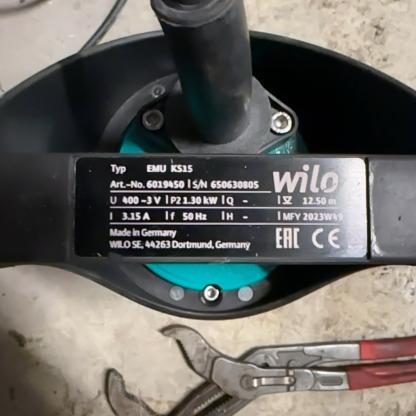
Klasa: tabliczka-znamionowa